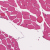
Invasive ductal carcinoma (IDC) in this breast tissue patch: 0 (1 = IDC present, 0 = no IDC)